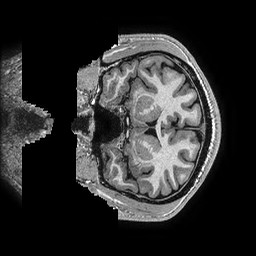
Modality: T1w
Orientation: coronal
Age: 29
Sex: male
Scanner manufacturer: ge
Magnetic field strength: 3 T
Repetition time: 0.006952 s
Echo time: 0.00292 s